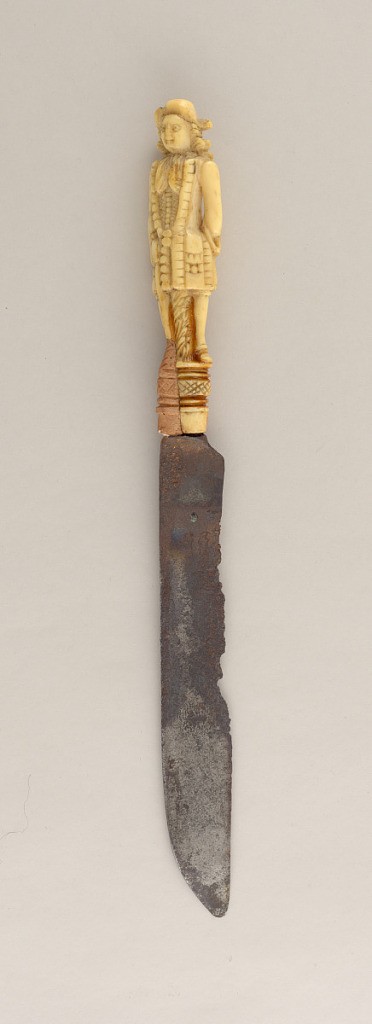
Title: Knife
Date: ca. 1650–1700
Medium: ivory, steel
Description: Blade straight-sided, the upper edge curving towards the point. Carved ivory handle, a man in Charles II period costume holding a walking stick in one hand and a pair of gloves in the other hand behind his back.